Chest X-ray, PA view. Patient: 40 years old, sex M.
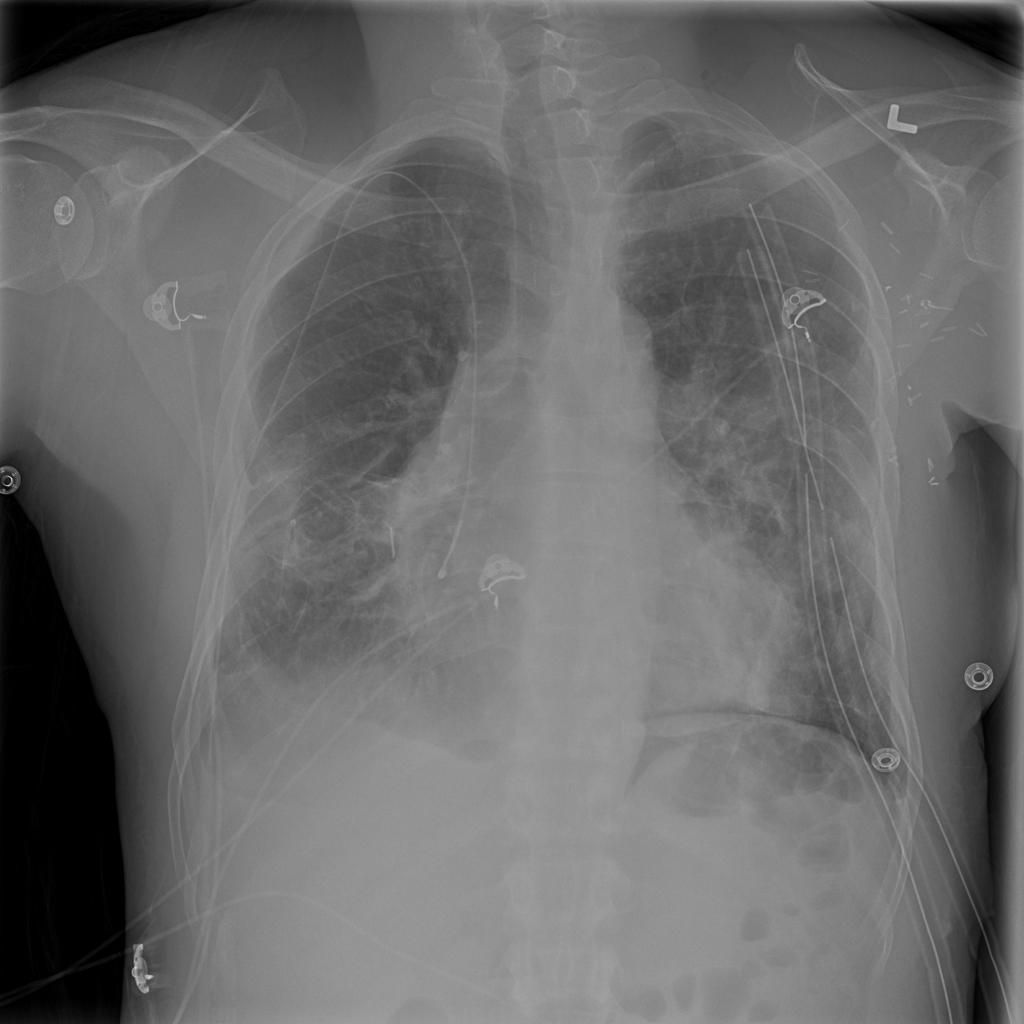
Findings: Pneumothorax